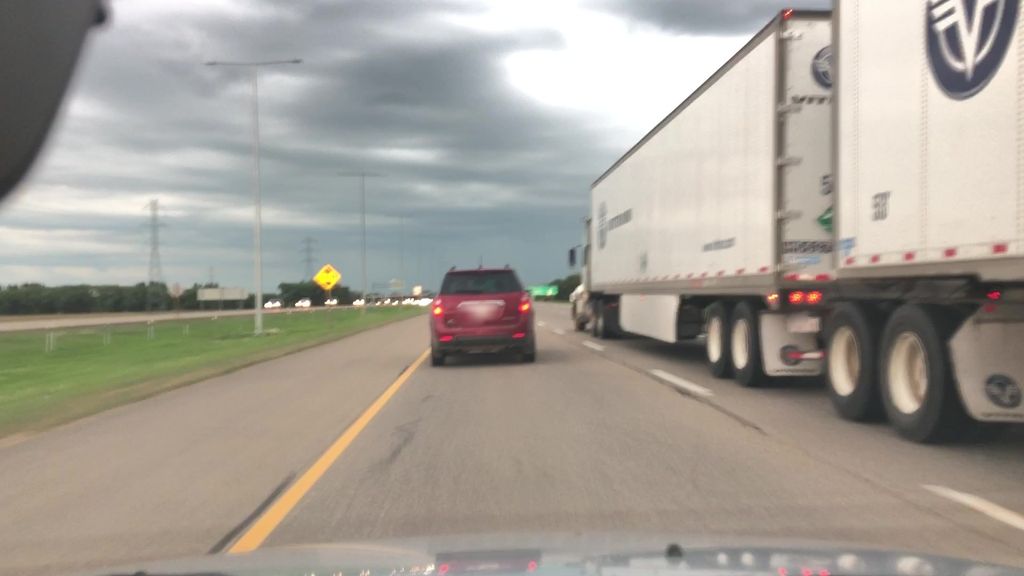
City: edmonton